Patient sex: M
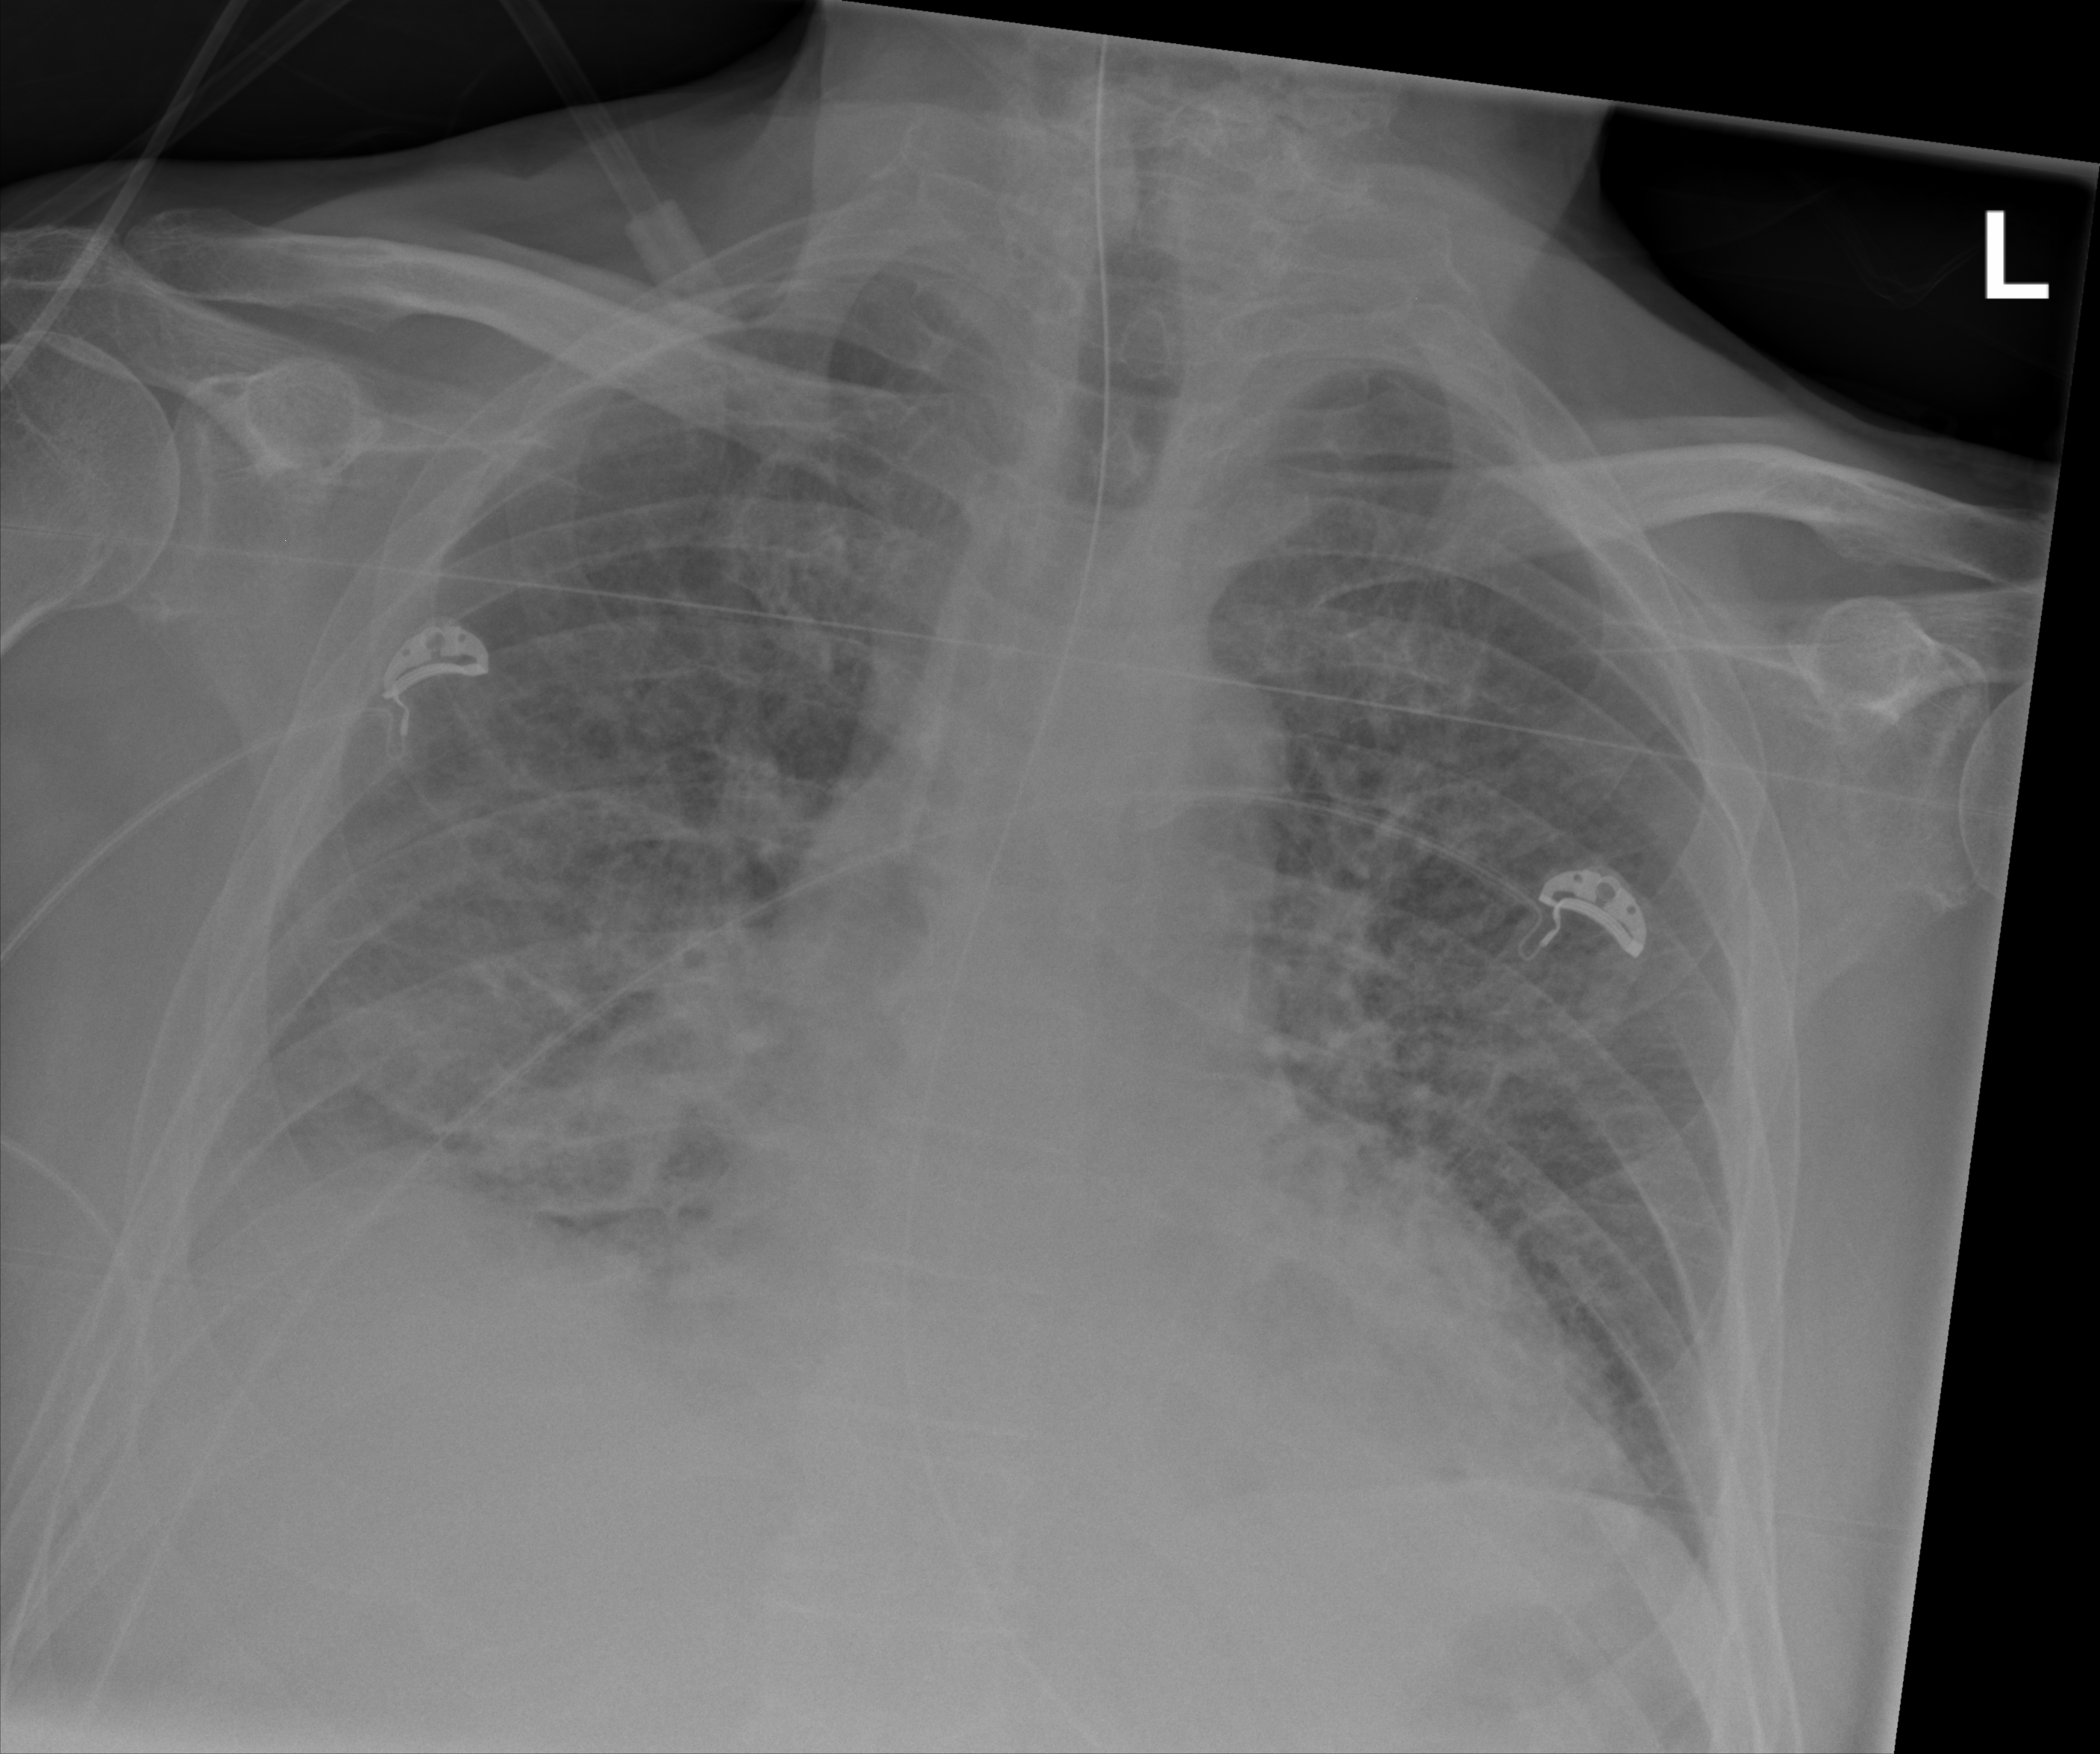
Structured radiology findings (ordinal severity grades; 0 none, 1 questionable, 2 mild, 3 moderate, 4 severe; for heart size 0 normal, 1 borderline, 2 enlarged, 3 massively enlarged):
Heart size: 2
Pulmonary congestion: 2
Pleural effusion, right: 2
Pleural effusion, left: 0
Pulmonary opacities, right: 2
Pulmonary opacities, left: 0
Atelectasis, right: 2
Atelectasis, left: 2